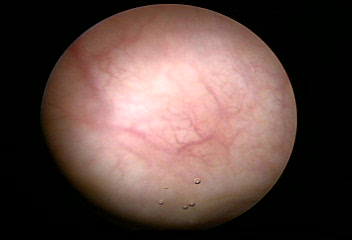
Modality: WLC
Class: Normal mucosa
Bladder cancer association: No